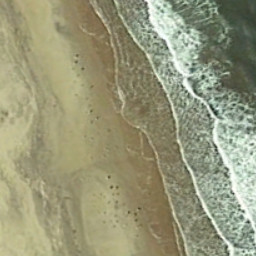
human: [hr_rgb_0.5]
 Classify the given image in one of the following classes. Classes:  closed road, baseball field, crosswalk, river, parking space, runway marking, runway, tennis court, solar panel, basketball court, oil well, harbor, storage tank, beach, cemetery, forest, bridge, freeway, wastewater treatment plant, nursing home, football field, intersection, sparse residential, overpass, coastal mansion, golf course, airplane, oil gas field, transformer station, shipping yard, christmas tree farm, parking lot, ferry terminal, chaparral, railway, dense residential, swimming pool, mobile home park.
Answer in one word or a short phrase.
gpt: beach